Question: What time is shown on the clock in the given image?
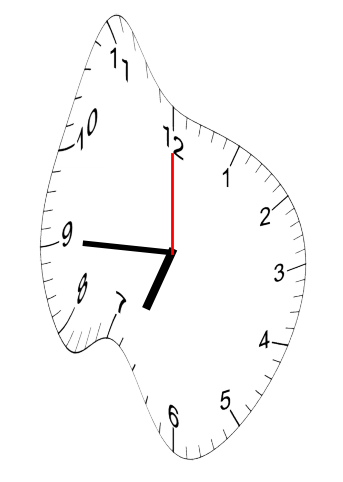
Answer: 06:45:00